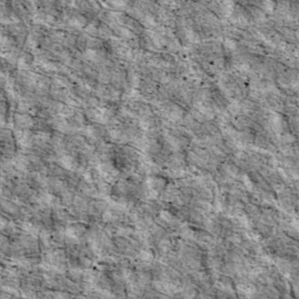
Label: non_frost